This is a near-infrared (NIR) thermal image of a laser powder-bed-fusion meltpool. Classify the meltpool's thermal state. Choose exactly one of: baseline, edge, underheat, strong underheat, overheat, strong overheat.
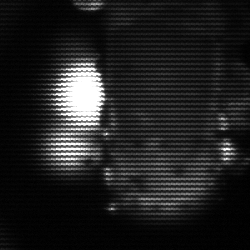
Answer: strong underheat